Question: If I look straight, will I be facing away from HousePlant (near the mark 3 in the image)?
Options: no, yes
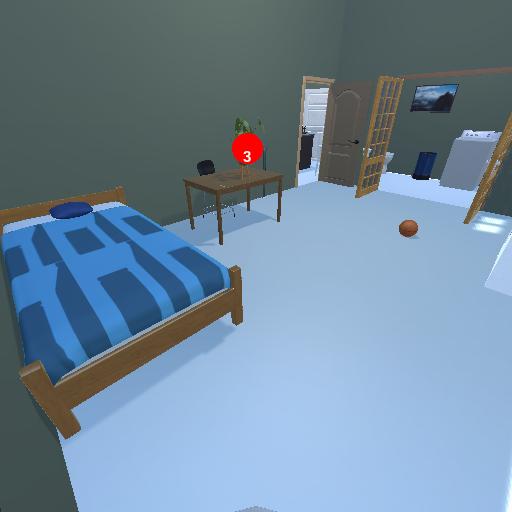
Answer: no